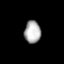
Tissue: lung
Cell type: Endothelial cells
Senescence score: 0.551
Nuclear area (px): 358
Mean DAPI intensity: 175.109